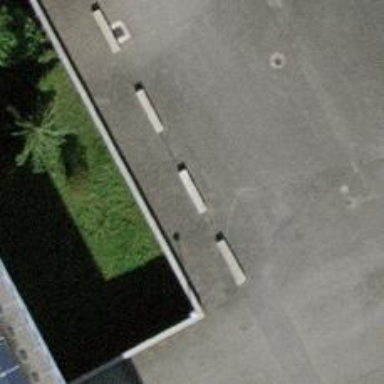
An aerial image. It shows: Concrete bench.